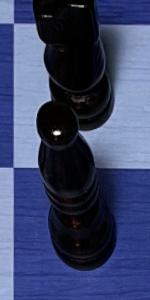
Label: Bishop_Black